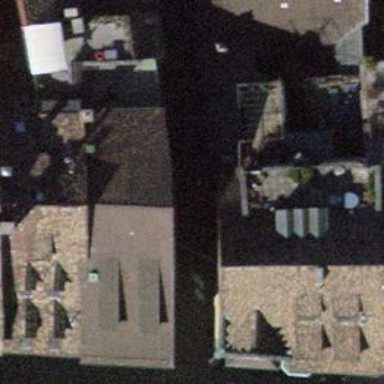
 and the roof is oriented across the structure."